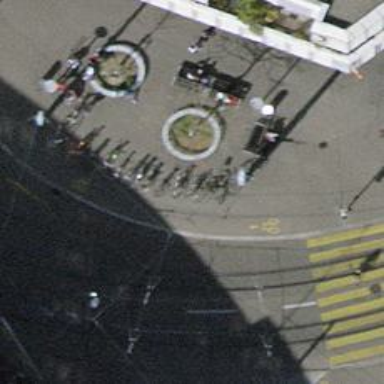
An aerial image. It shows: Bicycle parking area with bollards.